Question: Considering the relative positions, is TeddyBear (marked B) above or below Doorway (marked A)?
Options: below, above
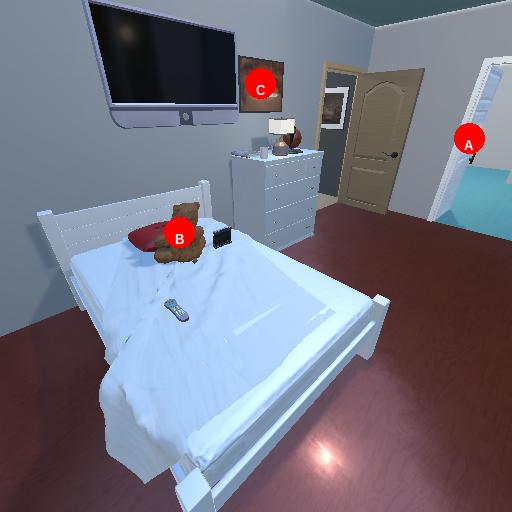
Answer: below